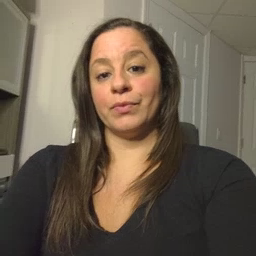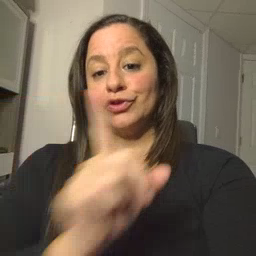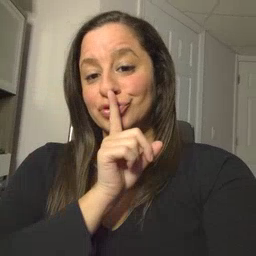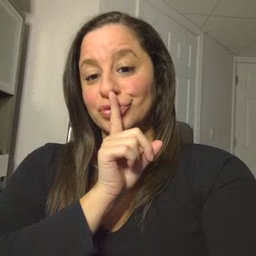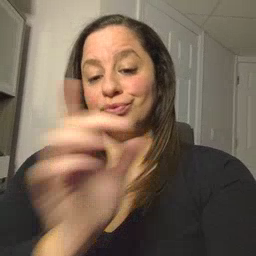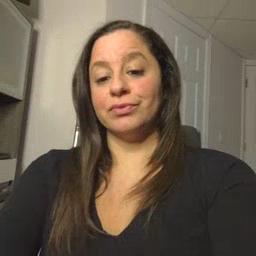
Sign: shhh